Question: I'm encountering the errors:
> No matching provisioning profiles found: No provisioning profiles with a valid signing identity (i.e. certificate and private key pair) were found.
and:
> CodeSign error: code signing is required for product type 'Application' in SDK 'iOS 7.0'
XCode isn't giving me any option other than "Automatic iOS Developer and Distribution" options in the 'Code Signing' area of the 'Build Settings'.
I've tried changing the bundle id to match the certificates exactly, as well as a more generic com.domain.appname ID, I've deleted and recreated the provisioning profiles - I'm really lost, it feels like it should be something really simply but I can't get my certificates to show in the settings.

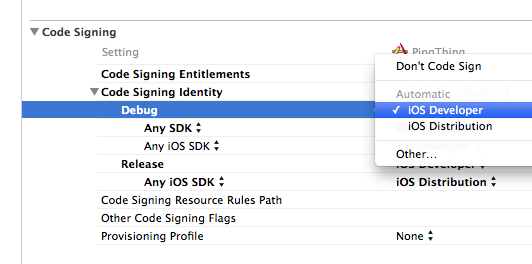
Answer: The first thing I would check is that your Cert in Keychain Access is present and is married up to your private key. If it's listed but your private key isn't paired with it you've likely changed your Mac's password recently and instead of pressing "Update Keychain" you may have clicked on "New Keychain". This will require performing the CSR process again and adding that new cert from the portal to the existing prov profiles. (A screenshot here may help).
Next I would make sure that XCode's Organizer is showing your provisioning profiles as valid with a green checkmark. If they aren't valid XCode will tell you why. This could be anything from the missing private key to your cert wasn't added to the profile in the dev portal. (Another screenshot here may help).
If all of that looks good restart XCode. I've had problems with XCode not properly importing prov profiles until I give it a swift kick in the pants via restart.